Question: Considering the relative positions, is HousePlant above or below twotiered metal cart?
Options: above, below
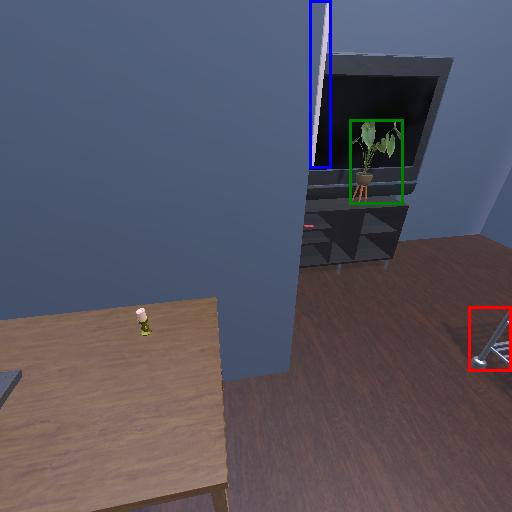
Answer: above